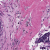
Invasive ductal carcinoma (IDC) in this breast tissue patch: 1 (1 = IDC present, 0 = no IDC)